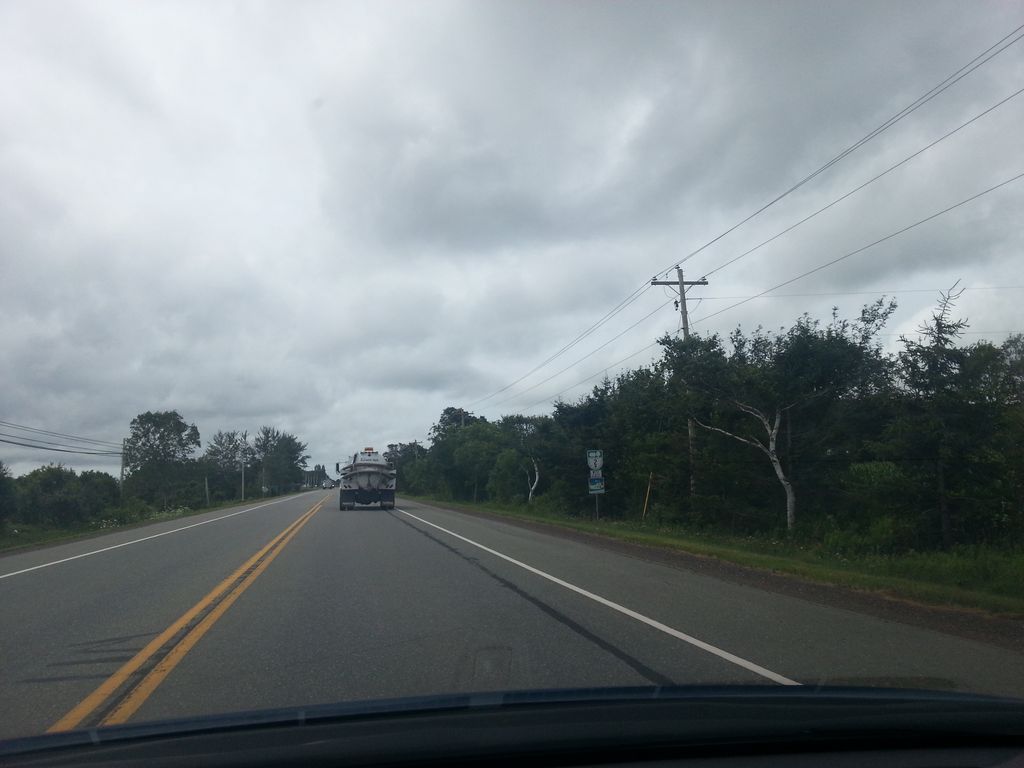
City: charlottetown